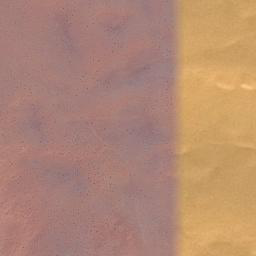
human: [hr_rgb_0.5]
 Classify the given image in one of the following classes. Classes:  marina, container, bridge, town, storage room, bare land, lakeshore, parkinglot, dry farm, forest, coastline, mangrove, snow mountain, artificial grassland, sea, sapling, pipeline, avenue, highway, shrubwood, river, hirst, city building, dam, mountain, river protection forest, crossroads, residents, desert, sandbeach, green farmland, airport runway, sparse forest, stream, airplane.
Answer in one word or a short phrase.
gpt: desert